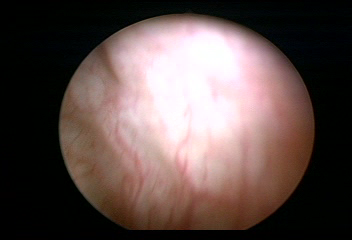
Modality: WLC
Class: Normal mucosa
Bladder cancer association: No